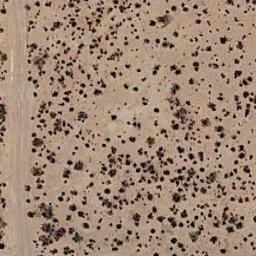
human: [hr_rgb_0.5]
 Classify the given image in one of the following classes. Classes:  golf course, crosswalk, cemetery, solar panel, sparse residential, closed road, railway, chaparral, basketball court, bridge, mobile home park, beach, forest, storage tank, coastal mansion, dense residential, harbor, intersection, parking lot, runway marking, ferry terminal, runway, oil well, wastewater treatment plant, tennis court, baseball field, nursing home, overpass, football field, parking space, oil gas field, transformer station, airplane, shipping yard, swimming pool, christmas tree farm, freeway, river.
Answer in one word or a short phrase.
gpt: chaparral